Aerial crown-view tile of a tropical tree (Barro Colorado Island, Panama), acquired 20250818:
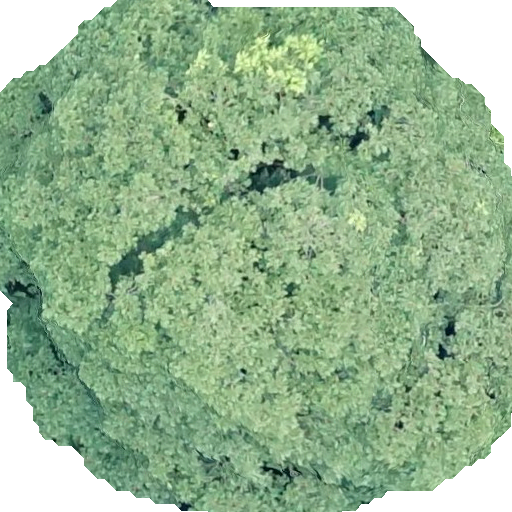
Species: Dipteryx oleifera
GBIF accepted scientific name: Dipteryx oleifera
Crown area: 348.273 m²